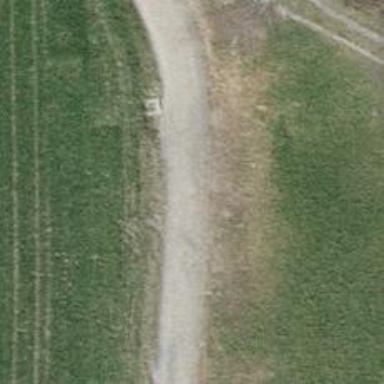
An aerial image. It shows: Track with grade 2 tracktype.